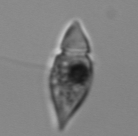
Label: Amphidinium